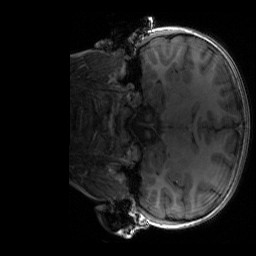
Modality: T1w
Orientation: coronal
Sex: male
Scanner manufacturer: siemens
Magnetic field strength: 3 T
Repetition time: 1.9 s
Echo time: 0.00243 s